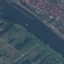
Land use / land cover: River